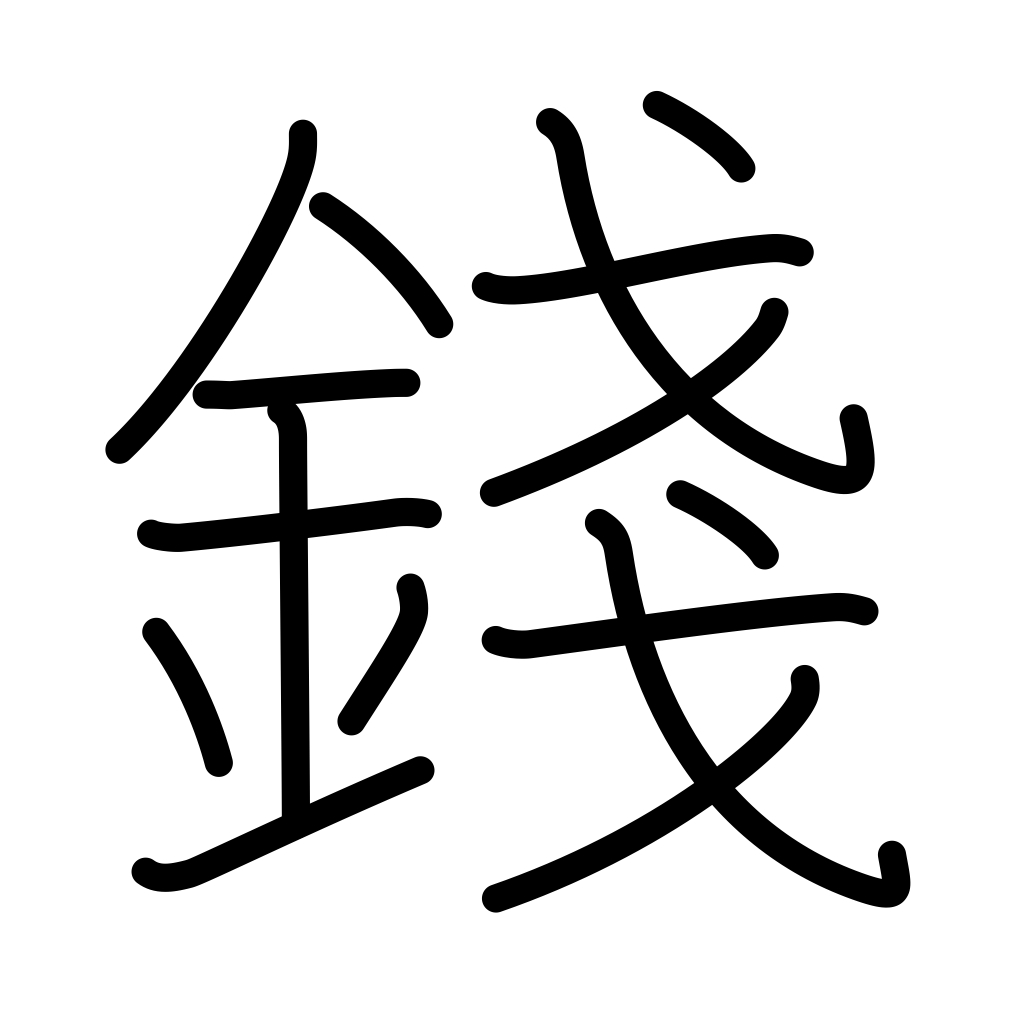
Meaning: 100th of yen